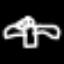
Label: angel